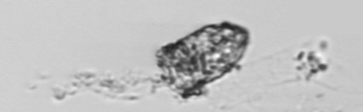
Label: Tintinnopsis